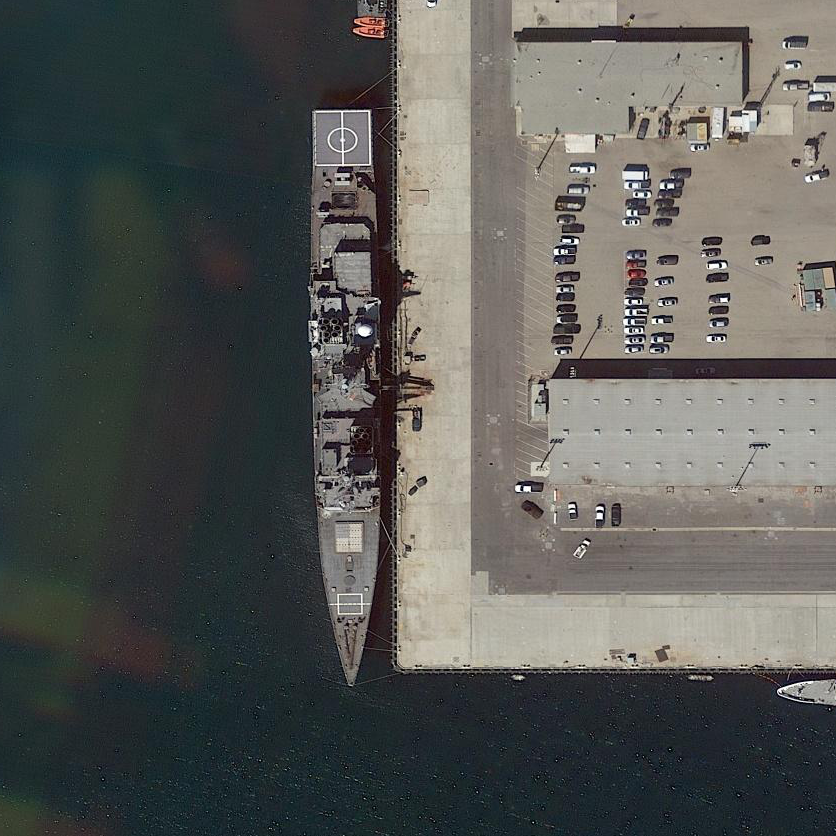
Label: cruiser